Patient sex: M
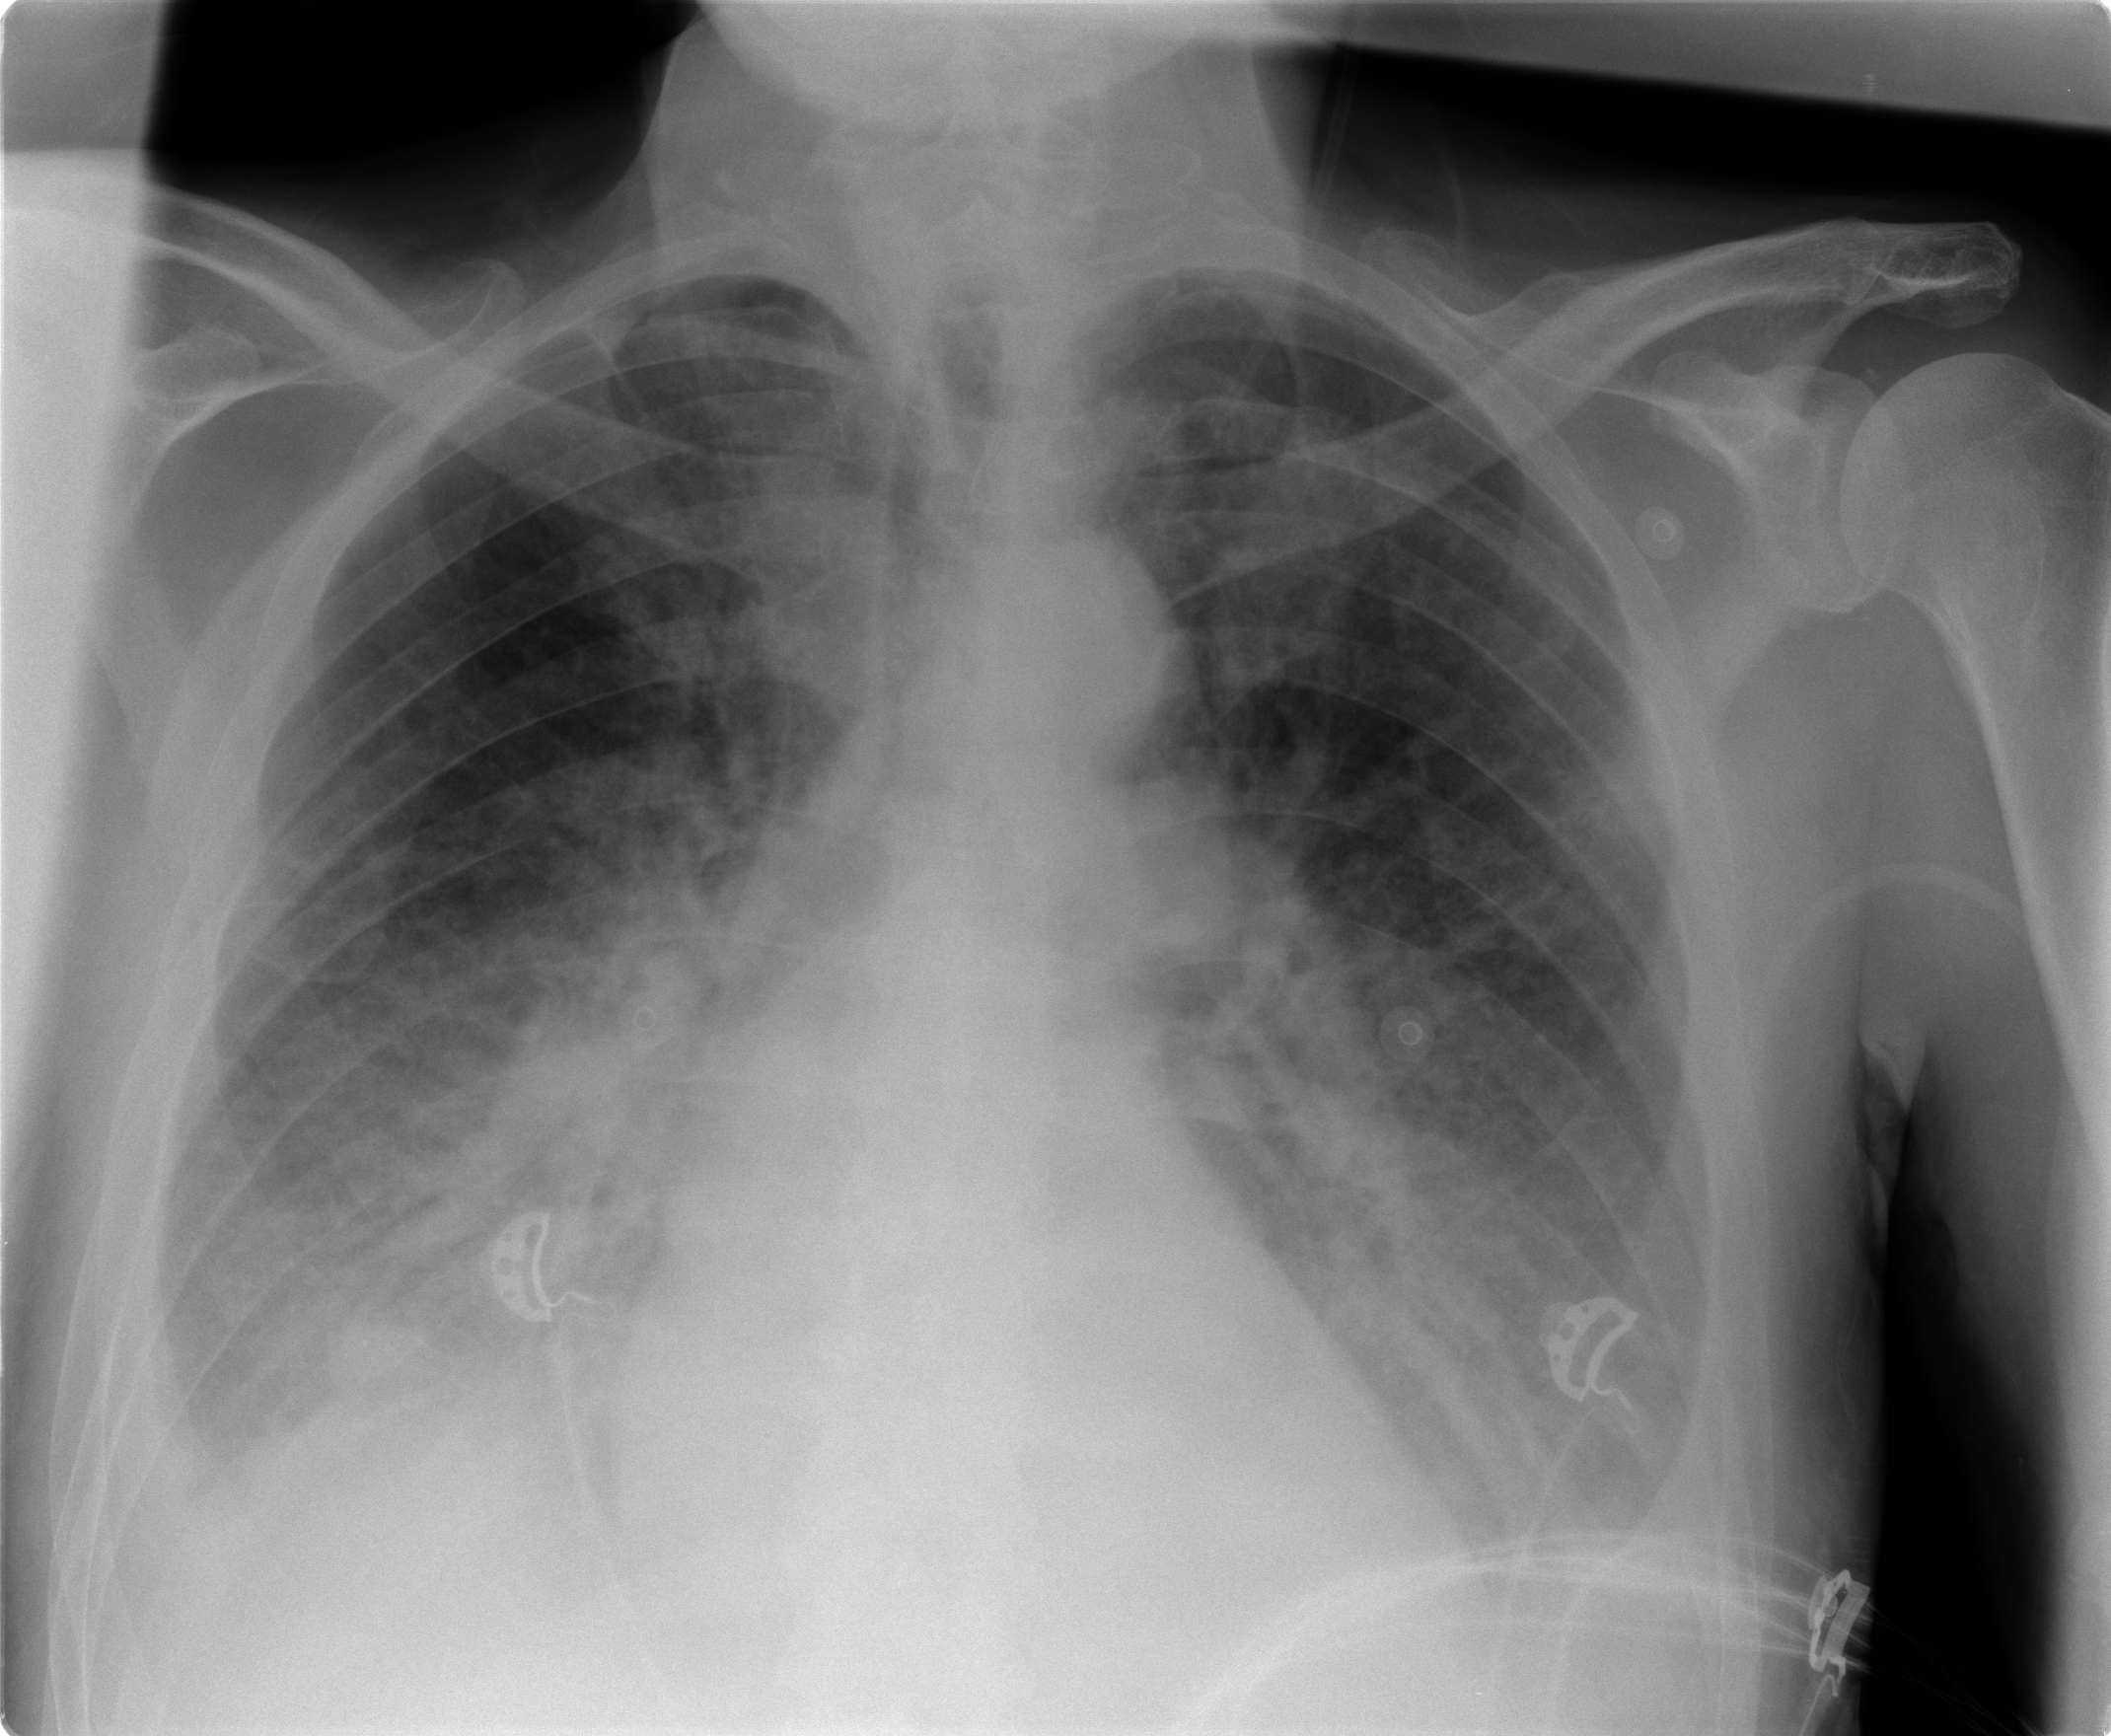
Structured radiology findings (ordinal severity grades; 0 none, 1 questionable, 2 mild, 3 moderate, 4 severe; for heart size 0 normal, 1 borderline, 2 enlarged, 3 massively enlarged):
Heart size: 0
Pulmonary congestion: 2
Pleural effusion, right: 2
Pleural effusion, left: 2
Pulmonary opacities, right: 2
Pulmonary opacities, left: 2
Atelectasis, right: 2
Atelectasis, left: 2